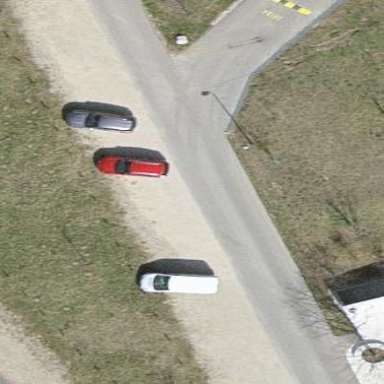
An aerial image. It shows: Parking area.